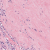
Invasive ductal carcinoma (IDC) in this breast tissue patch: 1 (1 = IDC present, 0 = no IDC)